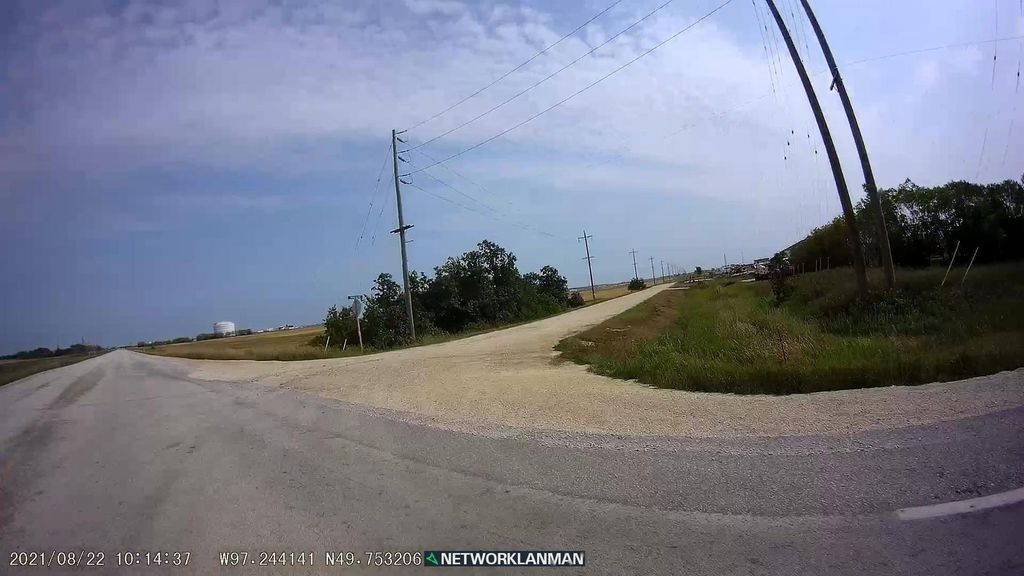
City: winnipeg